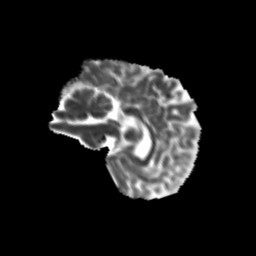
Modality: MD
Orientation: sagittal
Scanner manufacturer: siemens
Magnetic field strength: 3 T
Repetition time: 9.2 s
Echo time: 0.084 s